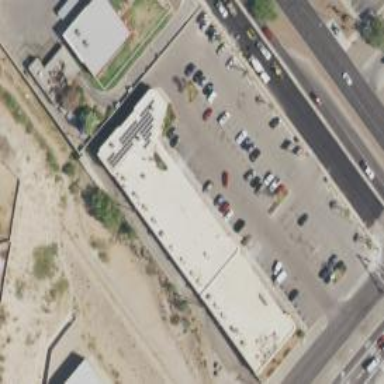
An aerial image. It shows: Commercial building.